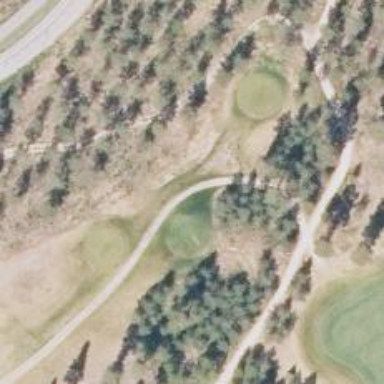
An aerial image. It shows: Golf cartpath that is also road path.